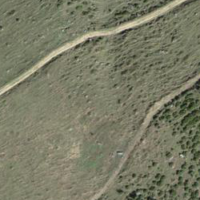
EUNIS habitat code: 23
Species observed at this site:
Rhododendron ferrugineum